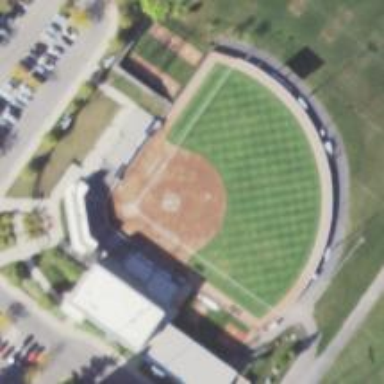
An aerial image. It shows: Stadium for softball games.